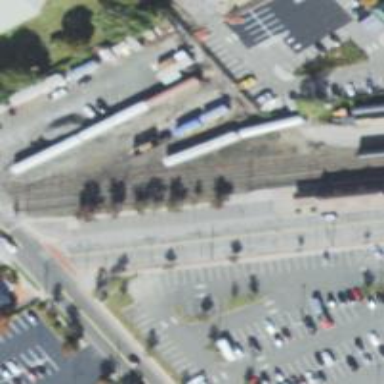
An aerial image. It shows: Railway yard.